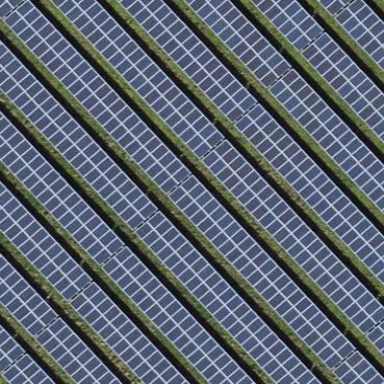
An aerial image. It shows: Solar power generator using photovoltaic method with solar photovoltaic panel types.